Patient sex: M
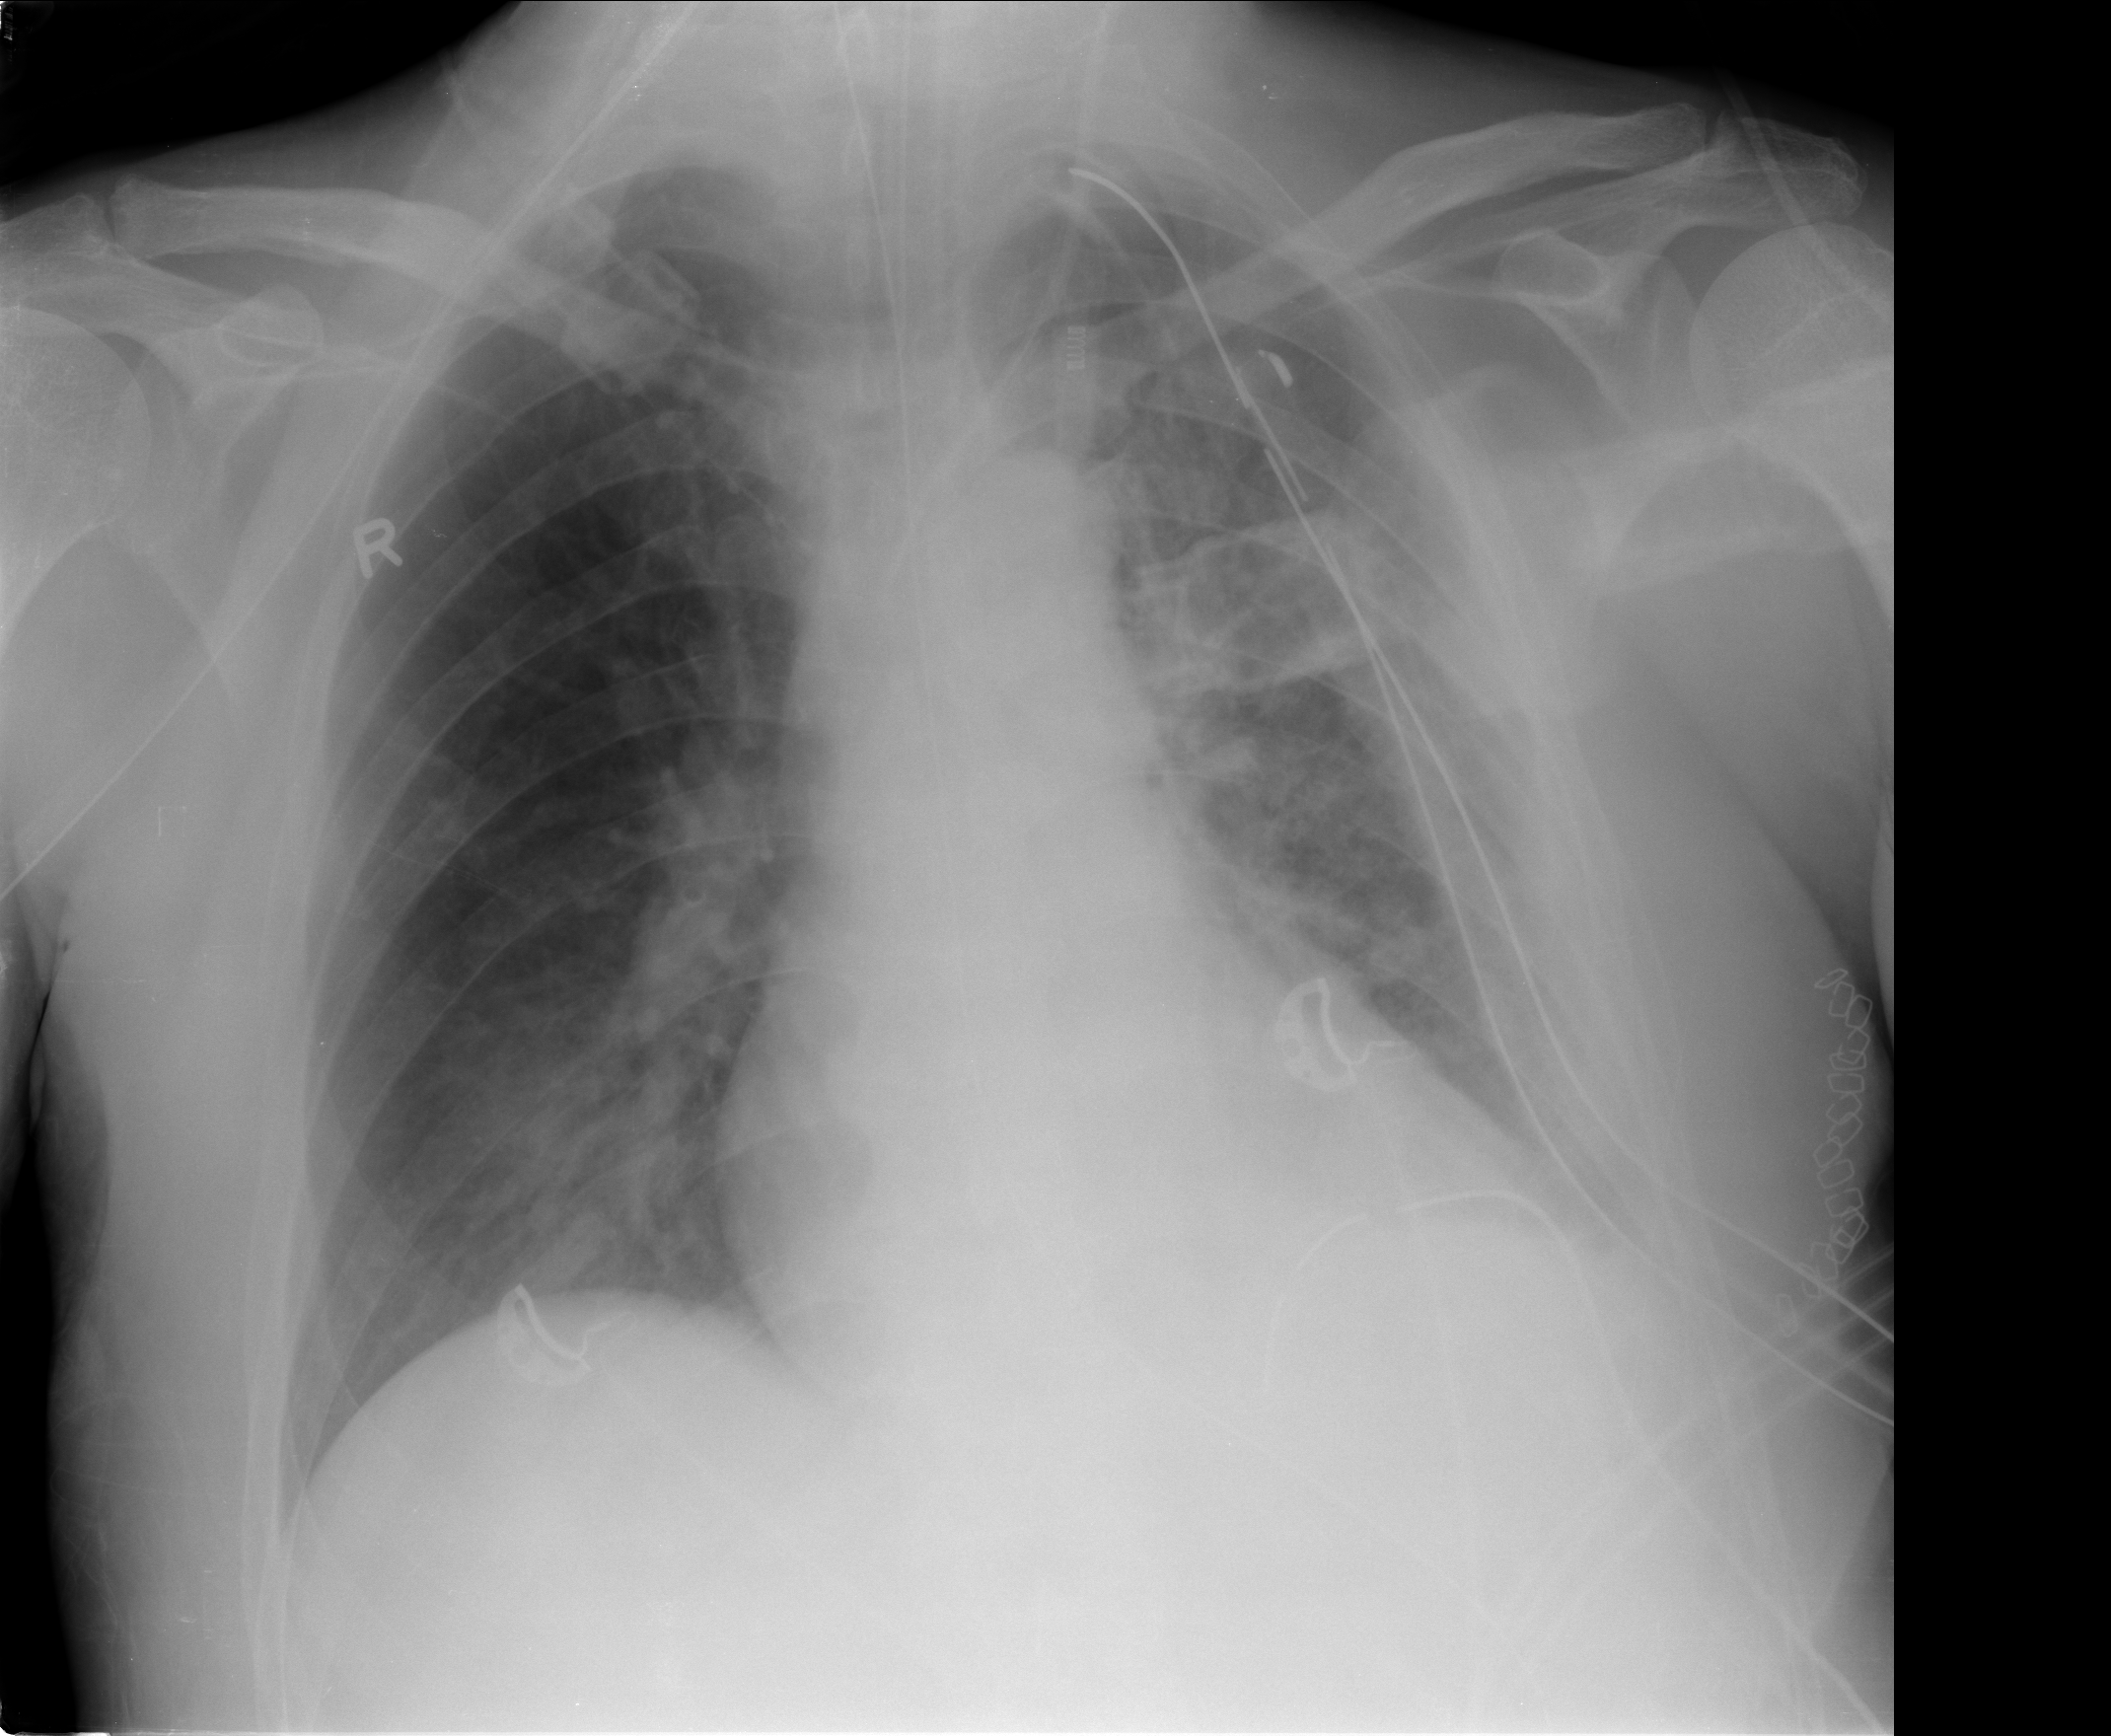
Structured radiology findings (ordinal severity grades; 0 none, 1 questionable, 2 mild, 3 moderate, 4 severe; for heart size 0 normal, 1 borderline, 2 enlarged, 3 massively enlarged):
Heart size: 0
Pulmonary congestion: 0
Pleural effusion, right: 0
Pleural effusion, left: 2
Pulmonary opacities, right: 0
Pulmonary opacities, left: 2
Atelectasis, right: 0
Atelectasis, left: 2